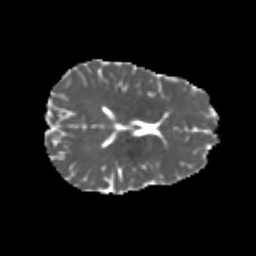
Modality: MD
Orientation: axial
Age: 23
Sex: male
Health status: healthy
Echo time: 0.074 s